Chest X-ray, AP view. Patient: 67 years old, sex M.
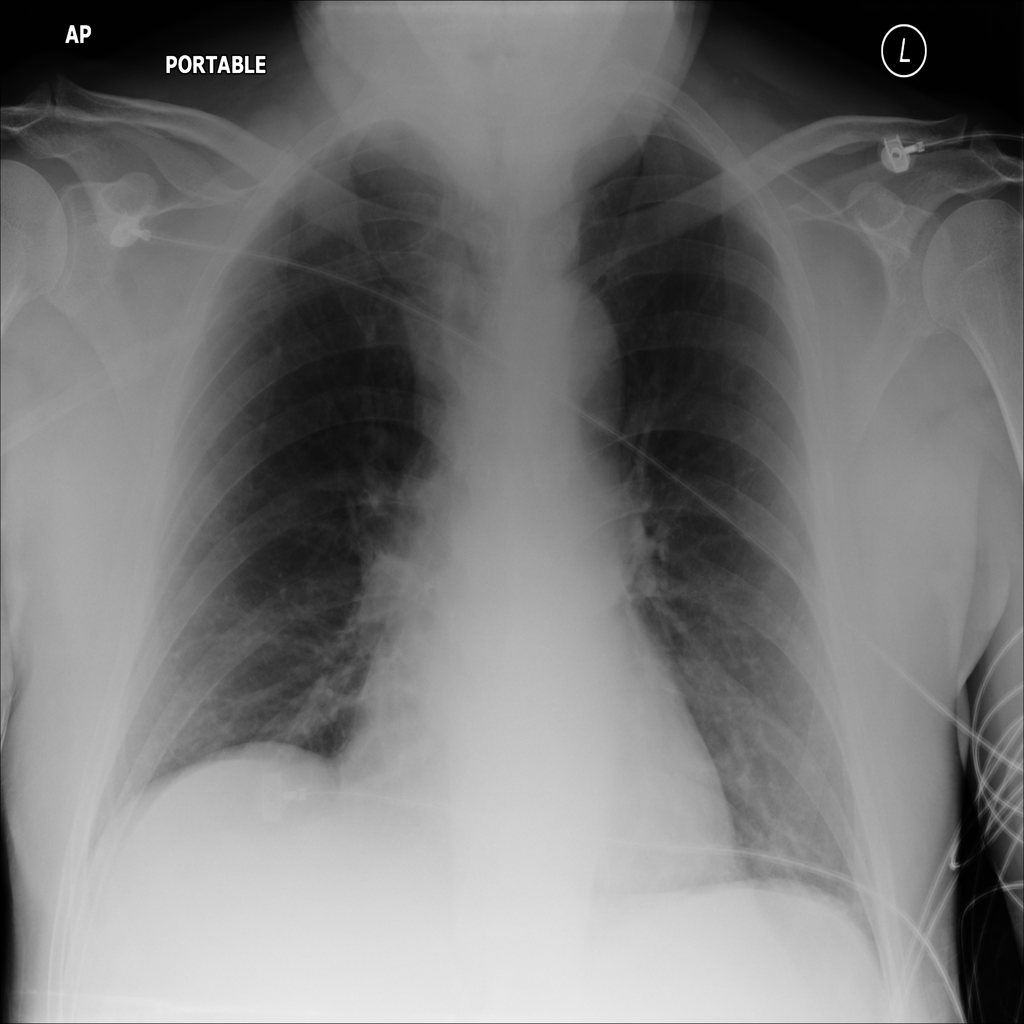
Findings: Atelectasis